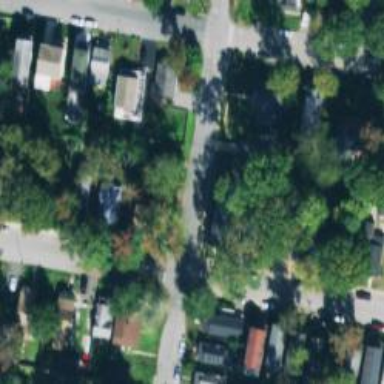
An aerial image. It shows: Alley classified as service road.